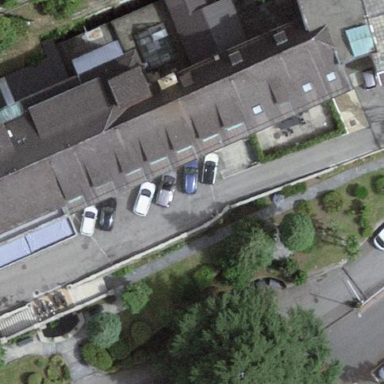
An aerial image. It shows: Hospital building.